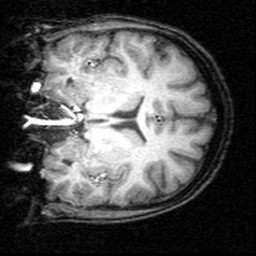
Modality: T1w
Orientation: coronal
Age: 22
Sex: female